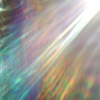
Label: sunburn